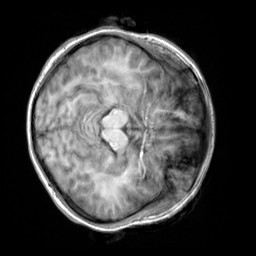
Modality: T1w
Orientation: axial
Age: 20
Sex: female
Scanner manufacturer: siemens
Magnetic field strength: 3 T
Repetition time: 2.3 s
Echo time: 0.00303 s